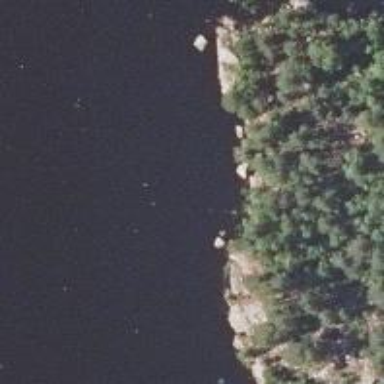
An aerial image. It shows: Landscape of bare rock.